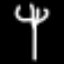
Label: fork